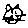
Label: cat